Question: Im writing a markup and have a doubt at this part:
And here is my markup:
'''
<ul class="primaryContacts">
<li><address>Phone: <em class="headerPhone">1.800.corp</em></address></li>
<li><address>Email: <em class="headerEmail">office@corpora.com</em></address></li>
<li><address>Follow Us: <a href="#" class="headerRSS"></a><a href="#" class="headerTwitter"></a><a href="#" class="headerFacebook"></a></address></li>
</ul>
'''
Have I used tags 'address' and 'em' in right way or maybe there are more semantic ones? And maybe some other mistakes.. Thanks everyone for help.
According to the answers I've written this:
'''
<ul class="primaryContacts">
<li>Phone: <span class="headerPhone">1.800.corp</span></li>
<li>Email: <span class="headerEmail">office@corpora.com</span></li>
<li>Follow Us: <a href="#" class="headerRSS"></a><a href="#" class="headerTwitter"></a><a href="#" class="headerFacebook"></a></li>
</ul>
'''
This contact information is really not mine and as I understand 'address' have nothing to do here. Also I've changed 'em''s on 'span''s. Thanks for help.
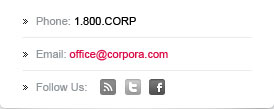
Answer: I think you're using '<address>' the wrong way. Based on what you can read <URL> and this is not the case. So you should get rid of it. However, if you want it so style differently, you can use a '<span>' element to have your CSS hook:
'''
<address>
<ul class="primaryContacts">
<li>Phone: <span class="headerPhone">1.800.corp</span></li>
<li>Email: <span class="headerEmail">office@corpora.com</span></li>
<li>Follow Us: <a href="#" class="headerRSS"></a><a href="#" class="headerTwitter"></a><a href="#" class="headerFacebook"></a></li>
</ul>
</address>
'''